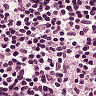
Metastatic tissue present: no